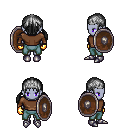
a pixel art fantasy rpg character, female body template, dark elf, purple skin, brown long-sleeve shirt, teal pants, gray twin-tailed hairstyle, silver tiara, gold gloves, metal boots, shield, four views (front, back, left, right), 2x2 character sprite sheet, small pixel art, hard edges, no anti-aliasing